Interaction volume radius: 10 \u00c5
Interaction volume height: 10 \u00c5
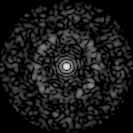
Disorder parameter: 0.8352